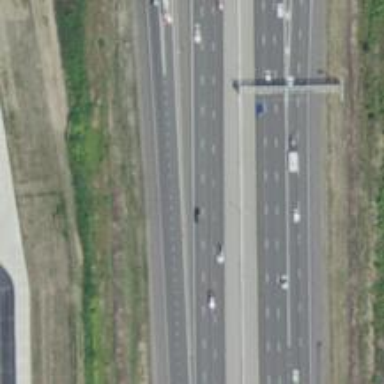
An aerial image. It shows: Motorway link.